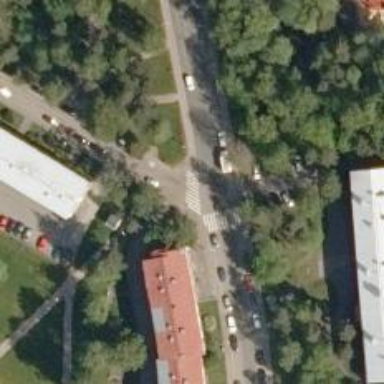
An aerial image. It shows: Uncontrolled crossing on the road.